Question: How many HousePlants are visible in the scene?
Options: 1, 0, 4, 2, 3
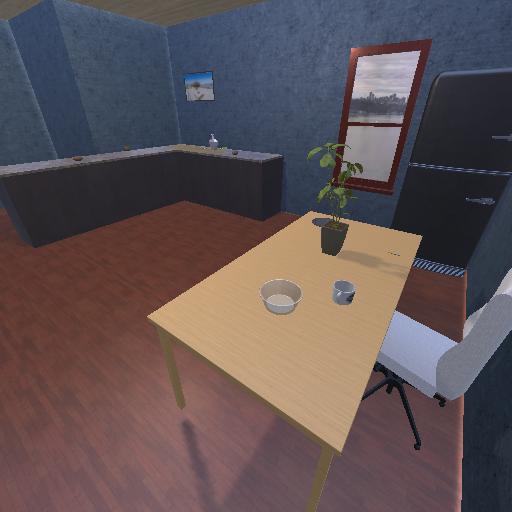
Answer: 1